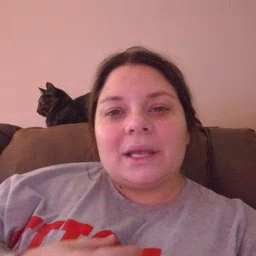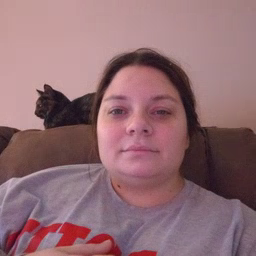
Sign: pretty